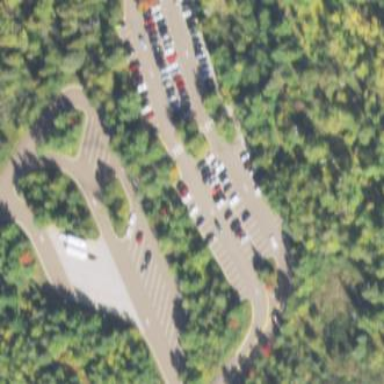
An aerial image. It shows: Parking area near trailhead.